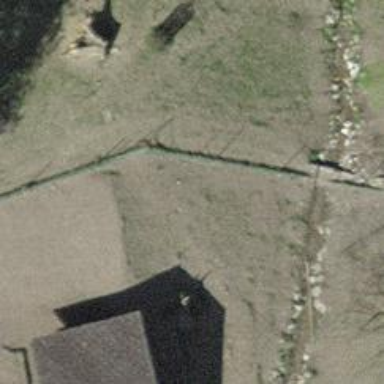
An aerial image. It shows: Fence.